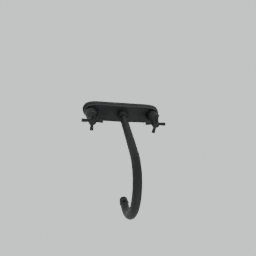
Label: appliances